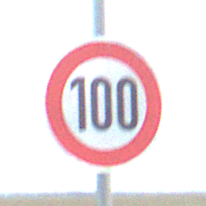
Verkehrszeichen: Geschwindigkeit100
Umgebung: Outdoor, RoadRail
Tageszeit: SunriseSunset
Wetter: PartlyCloudy
Licht: Natural
Jahreszeit: NotSpecified
Kontrast: LowContrast